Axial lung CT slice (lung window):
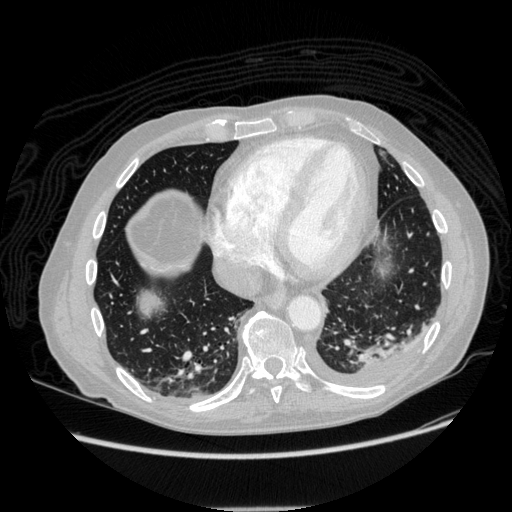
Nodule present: no